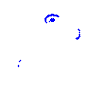
Particle: electron